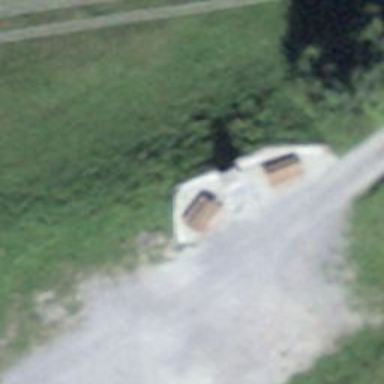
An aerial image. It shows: Barbecue facility.